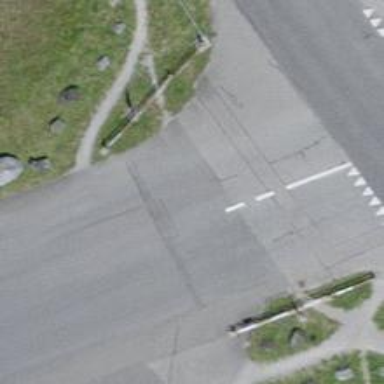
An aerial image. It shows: Gate.